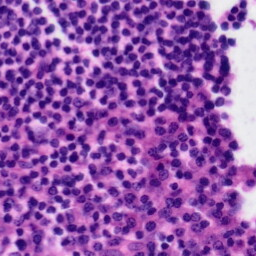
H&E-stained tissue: Tonsil